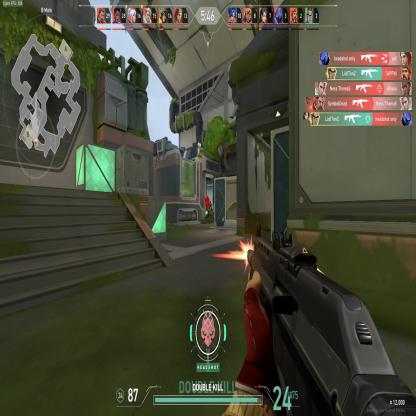
Label: enemy